Question: Background: I have a winForm app that registers a user in the database based on the information provided, auto-generates a random password and username, and e-mails the user a link to take an application based on the marketing company selected.
Problem:
-

Code from default.aspx.vb:
'''
Private Sub lbCarriers_LostFocus(ByVal sender As Object, ByVal e As System.EventArgs) Handles lbCarriers.LostFocus
Dim splt() As String
Dim ac1 As Array
bundles.Items.Clear()
For Each item In lbCarriers.Items
splt = Split(item.text, "|")
ac1 = proxy.GetContractingBundles("test", "test", Trim(splt(0)))
For Each Pitem In ac1
bundles.Items.Add(Trim(splt(2)) & " | " & Pitem.FormBundleName)
Next
Next
End Sub
Protected Sub lbCarriers_SelectedIndexChanged(ByVal sender As Object, ByVal e As EventArgs) Handles lbCarriers.SelectedIndexChanged
End Sub
'''
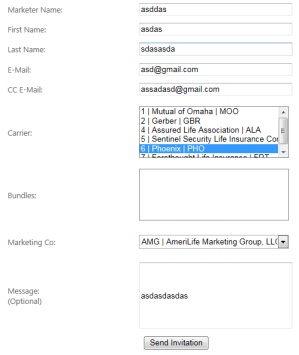
Answer: You'll need to do some client-side javascript, or add an AutoPostBack on the dropdownlist and code the OnSelectedIndexChanged event:
'''
<asp:DropDownList AutoPostBack="true" OnSelectedIndexChanged="MethodName" ...
'''
Also, the LostFocus event only fires on the client, not on the server, and it is a Javascript event called "Blur":
<URL>